【题型】选择题　【知识点】向量　【难度】easy
如下图，\(M\) 是线段 \(OB\) 的中点，设向量 \(\overrightarrow{OA} = \vec{a}\)，\(\overrightarrow{OB} = \vec{b}\)，那么 \(\overrightarrow{AM}\) 能够表示为（ ）

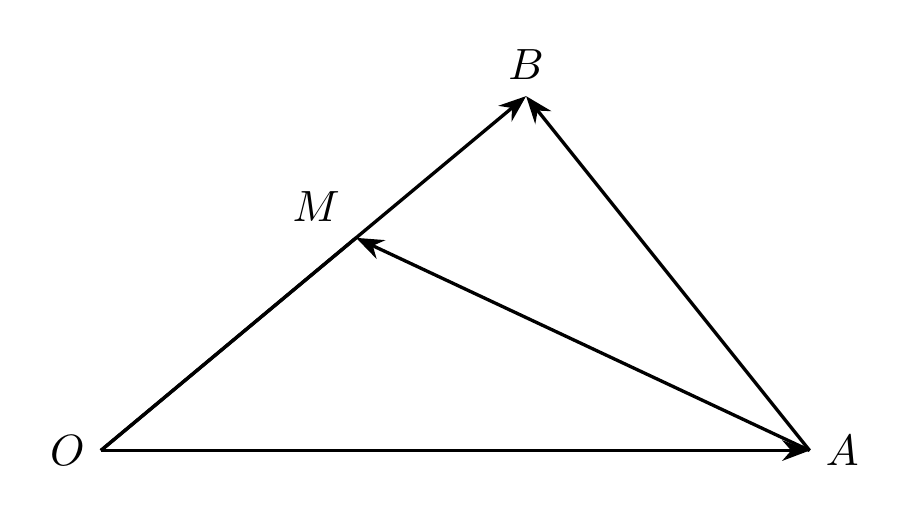
【解答】
【答案】\(\boldsymbol{B}\)

\vspace{1em}

【分析】由向量的线性运算，可得解。

\vspace{1em}

【解析】由题意，\(\overrightarrow{AM} = \overrightarrow{OM} - \overrightarrow{OA} = \frac{1}{2}\vec{b} - \vec{a}\)。

故选：\(B\)。